Question: I don't have any settings in my app. A friend told me that when pressing the "Settings" button (which I don't see on my emulator btw) the app crashed.
Is there a way to tell Android there are no settings to declare ?
More info : Acer Liquid MT, running Android 2.3.5. See pic (4th button on the right)

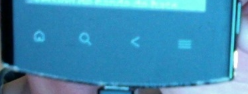
Answer: I don't have a device with a hardware settings key, so I could not really test it, but I assume should be possible to handle a hardware settings-key click like this in your activity:
'''
@Override
public boolean onKeyDown(int keycode, KeyEvent e) {
if (keycode == KeyEvent.KEYCODE_SETTINGS) { //ignore settings key
return true;
} else {
return super.onKeyDown(keycode, e);
}
}
'''
see here the list of Keycode constants here 'KEYCODE_SETTINGS' might be what you are looking for: <URL>